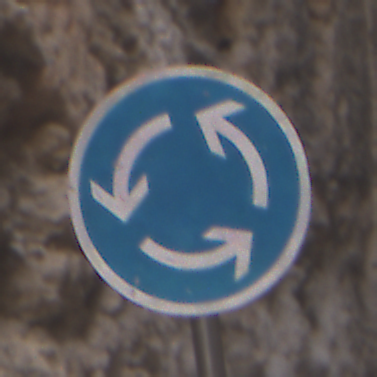
Verkehrszeichen: Kreisverkehr
Umgebung: Outdoor, Urban
Tageszeit: Midday
Wetter: PartlyCloudy
Licht: Natural
Jahreszeit: NotSpecified
Kontrast: MediumContrast